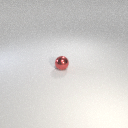
small red metal sphere